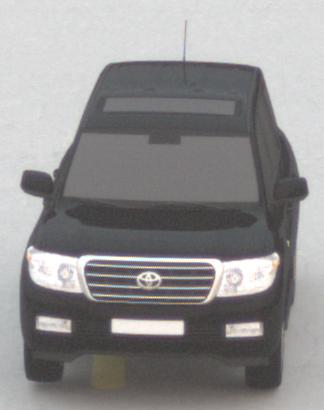
Make: Toyota
Model: Land Cruiser V8 4.7
Detailed model: Land Cruiser V8 (J20)
Model produced from: 2008/03
Model produced until: 2009/11
Doors: 5
Color: black
Road condition: dry road
Daytime: sunrise or sunset
Contrast: low contrast